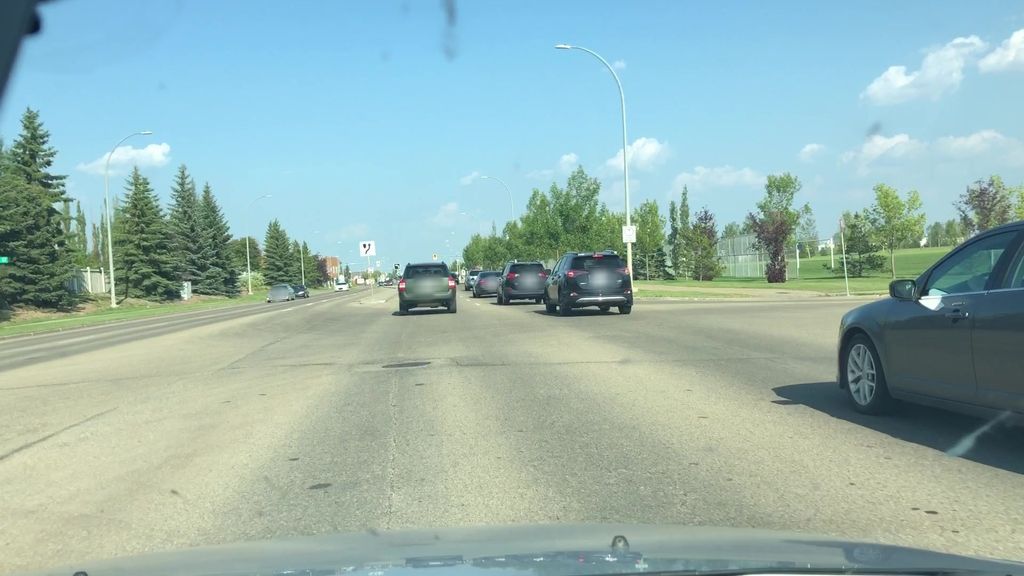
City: edmonton